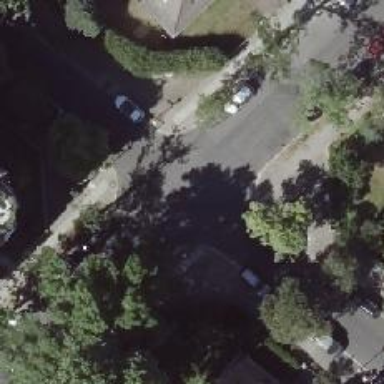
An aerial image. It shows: Residential road with asphalt surface and sidewalks on both sides. The parking orientation is parallel with half of the vehicles on the curb.